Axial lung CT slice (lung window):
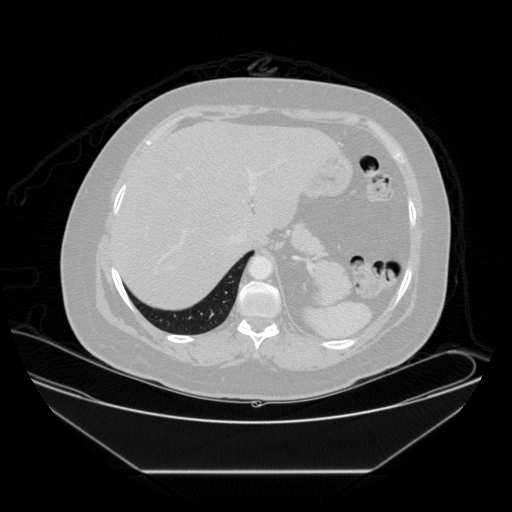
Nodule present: no